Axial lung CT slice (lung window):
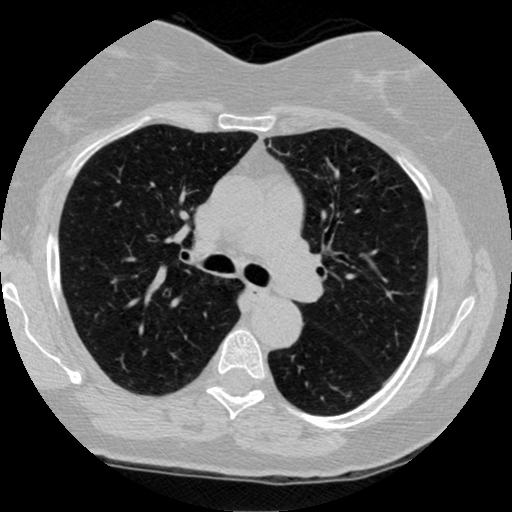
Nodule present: no